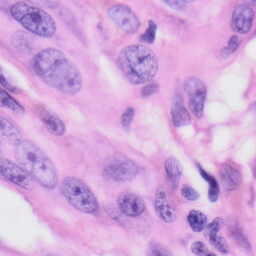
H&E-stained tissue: Skin